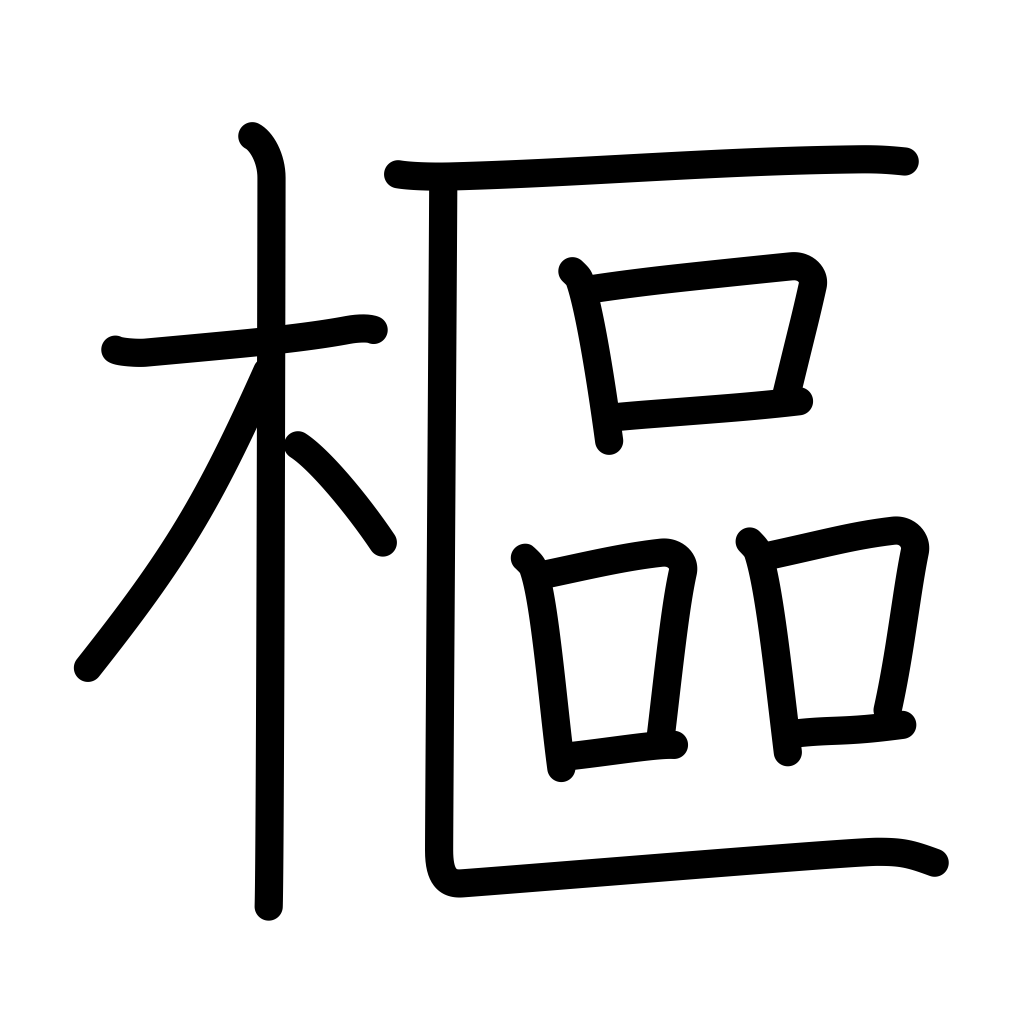
Meaning: pivot, door